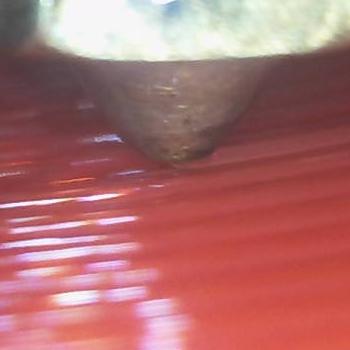
Flow rate: 74%